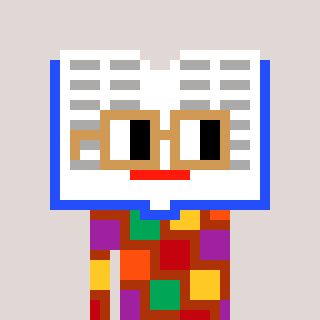
a pixel art character with square brown glasses, a dictionary-shaped head and a hotbrown-colored body on a warm background